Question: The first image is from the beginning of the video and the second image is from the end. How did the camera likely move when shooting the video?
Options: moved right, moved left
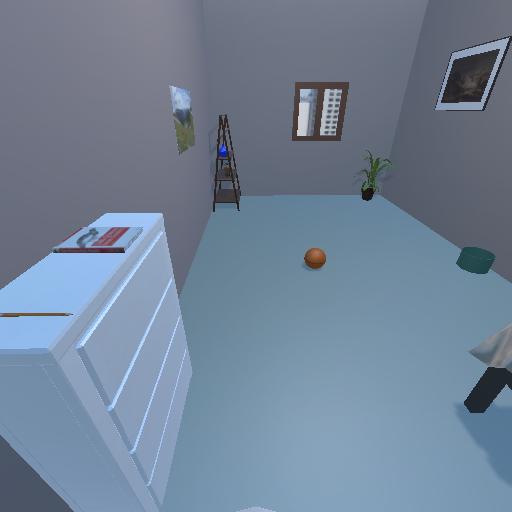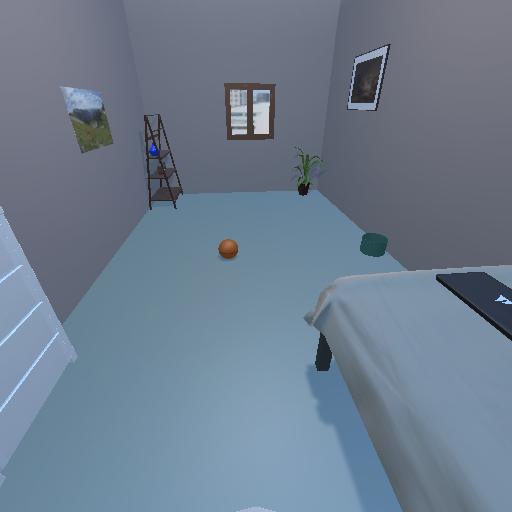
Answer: moved right